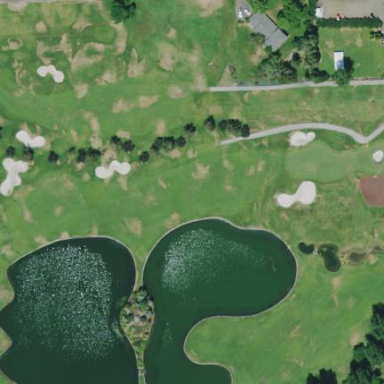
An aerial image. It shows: Water hazard on golf course. The hazard is natural water feature.